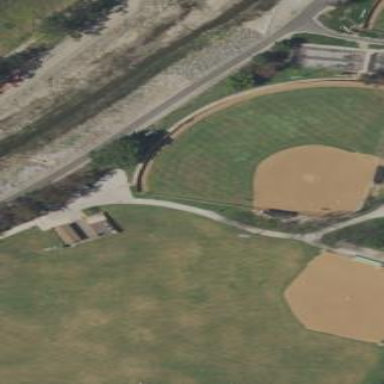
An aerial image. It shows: Baseball pitch for leisure land.